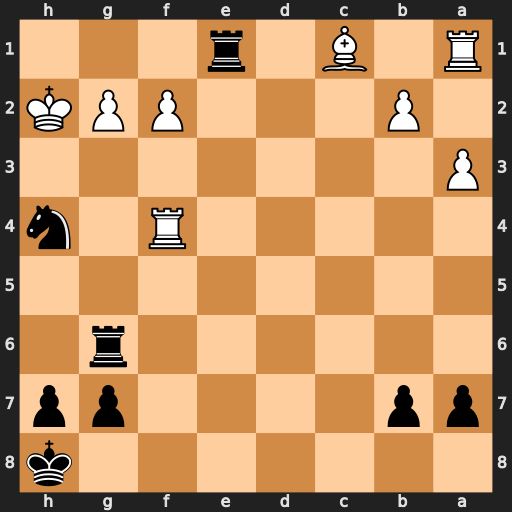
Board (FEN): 7k/pp4pp/6r1/8/5R1n/P7/1P3PPK/R1B1r3
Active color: b
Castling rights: -
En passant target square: -
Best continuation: Rxg2+ Kh3 Rh1#